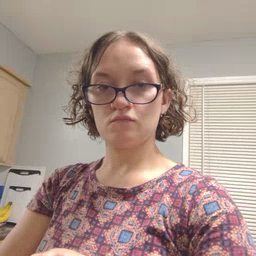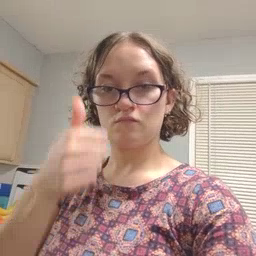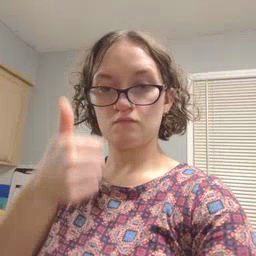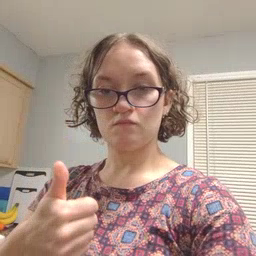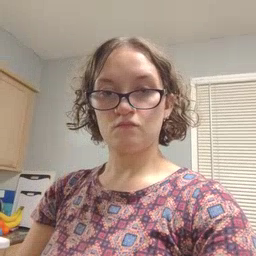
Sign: every